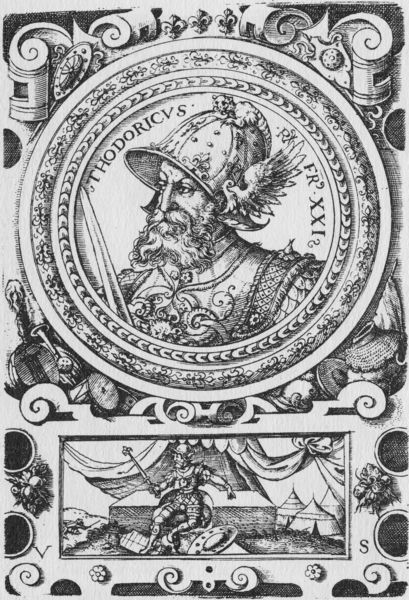
Titel: Bildnis von König Theoderich II von Frankreich
Künstler: Virgil Solis
Institution: (Seriendruck)
Schlagwörter: feder, flügel, kampf, mann, meer, schatten, vogel, weiß, see, blume, grau, licht, mund, nase, profil, schwarz, szene, zeichnung, blick, blüte, tiere, ornament, bart, architektur, augen, falten, rahmen, taube, vollbart, bild, bildnis, portrait, porträt, vorhang, schultern, boot, kreis, rund, tondo, vase, schiff, schrift, segel, grafik, graphik, rand, krieg, seemann, tafel, kartusche, inschrift, streng, ornamente, name, schild, medaillon, druck, schwarzweiss, schraffur, radierung, stich, schwert, buchstaben, kiste, degen, helm, kranz, kunst, ritter, rüstung, sarg, halbprofil, voluten, dolch, mittelalter, krieger, feldherr, löwe, medaille, emblem, kupferstich, keule, ikone, zepter, zelt, zelte, kasette, verziehrung, rotunde, lateinisch, umschrift, medaillion, theodor, rollwerk, feldlager, rocaile, theodoricus, herrscherr, voöuten, ritte, fedr, thodoricus, xxi